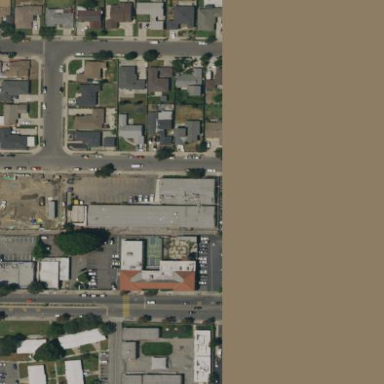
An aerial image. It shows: Commercial area.